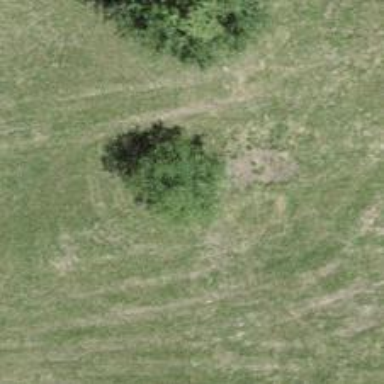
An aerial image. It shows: Beautiful tree in nature.